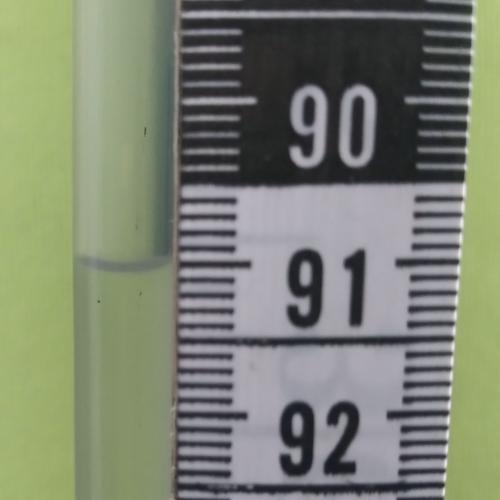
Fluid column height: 91.0 cm